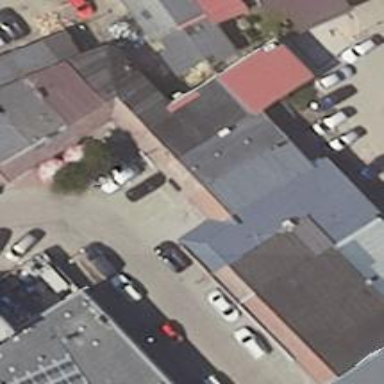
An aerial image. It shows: Clothing store.